Field crop: maize
Growth stage: 2
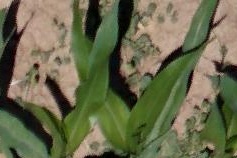
Species: maize